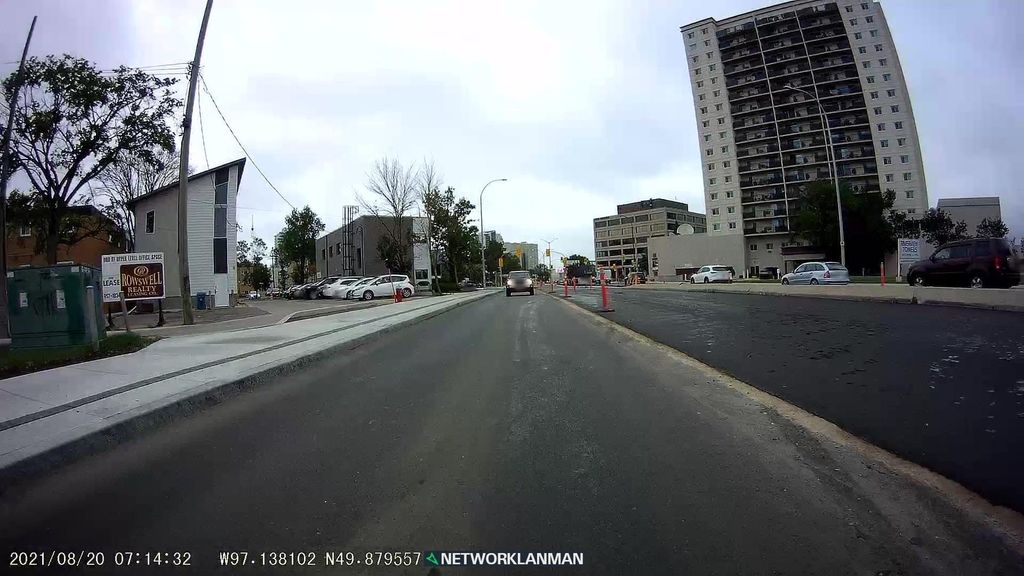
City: winnipeg